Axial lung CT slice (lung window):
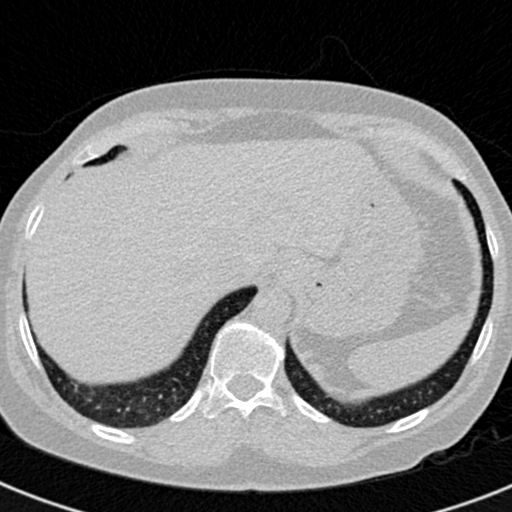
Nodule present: no